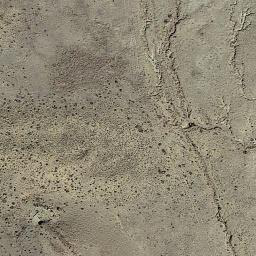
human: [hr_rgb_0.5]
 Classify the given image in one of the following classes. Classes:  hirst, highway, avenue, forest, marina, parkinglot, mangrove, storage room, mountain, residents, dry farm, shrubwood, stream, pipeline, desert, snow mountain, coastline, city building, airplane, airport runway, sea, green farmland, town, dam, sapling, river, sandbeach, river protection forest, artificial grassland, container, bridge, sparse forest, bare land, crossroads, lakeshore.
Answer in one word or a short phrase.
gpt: bare land